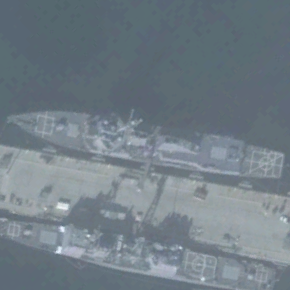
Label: destroyer